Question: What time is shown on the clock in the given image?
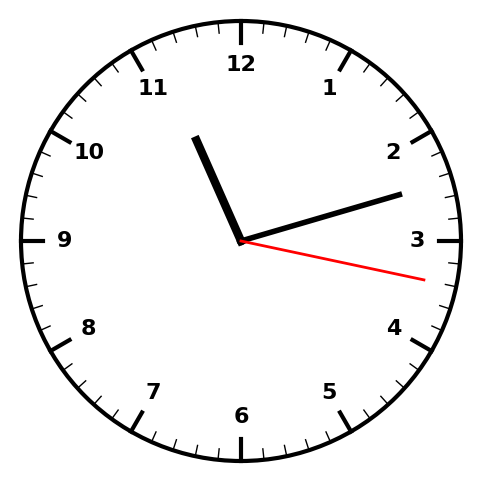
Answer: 11:12:17